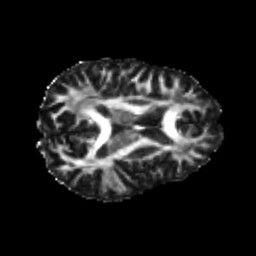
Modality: FA
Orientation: axial
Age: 22
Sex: male
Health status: healthy
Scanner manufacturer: philips
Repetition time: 7.478 s
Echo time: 0.08753 s